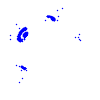
Particle: electron